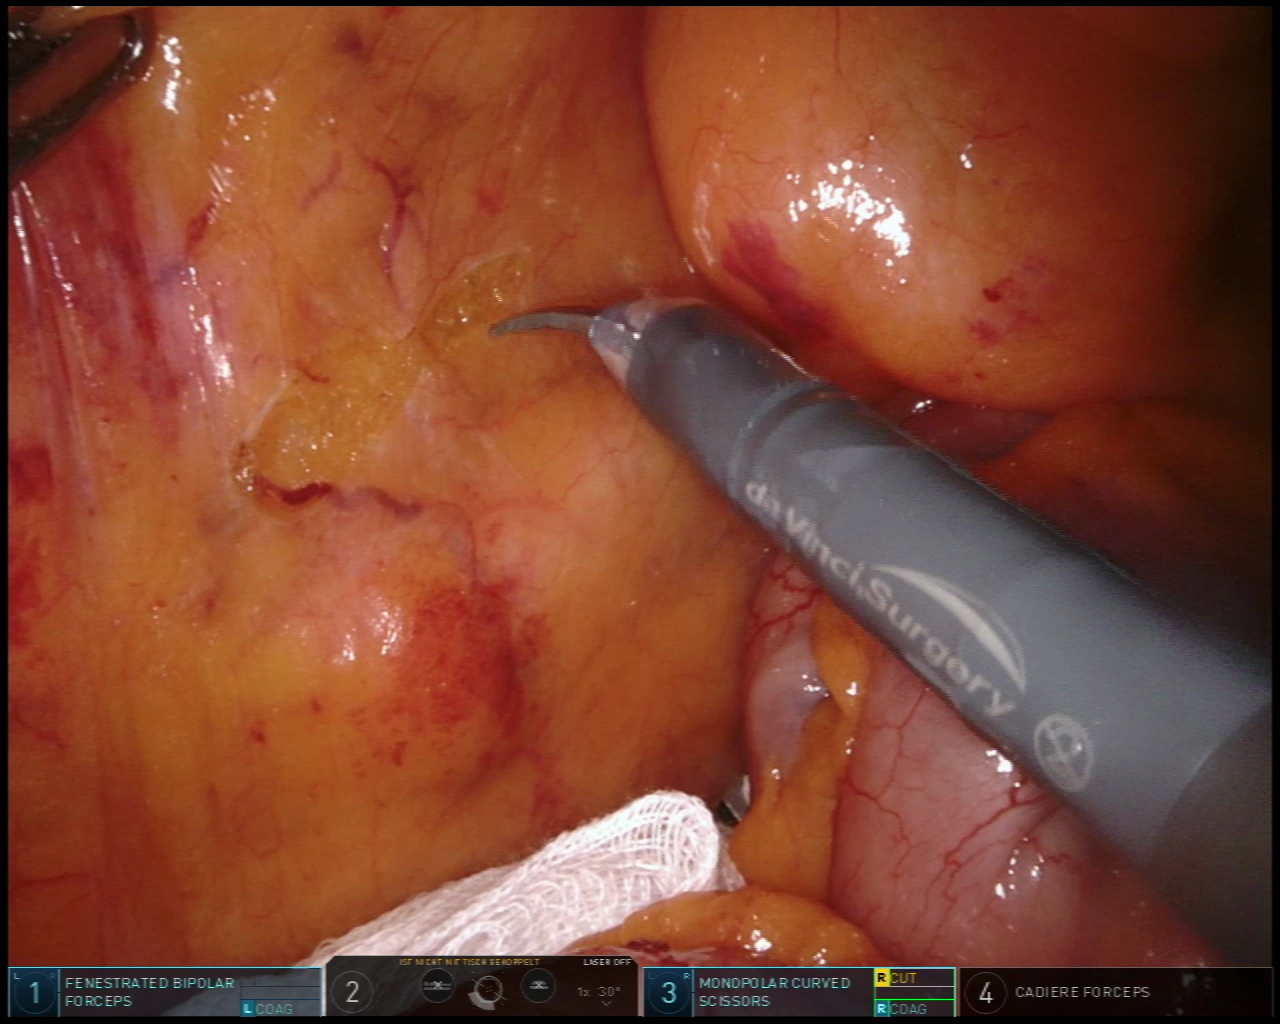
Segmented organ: small_intestine
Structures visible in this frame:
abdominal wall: no
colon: no
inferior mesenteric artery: no
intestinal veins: no
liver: no
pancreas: no
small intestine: yes
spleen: no
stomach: no
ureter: no
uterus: no
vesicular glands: no